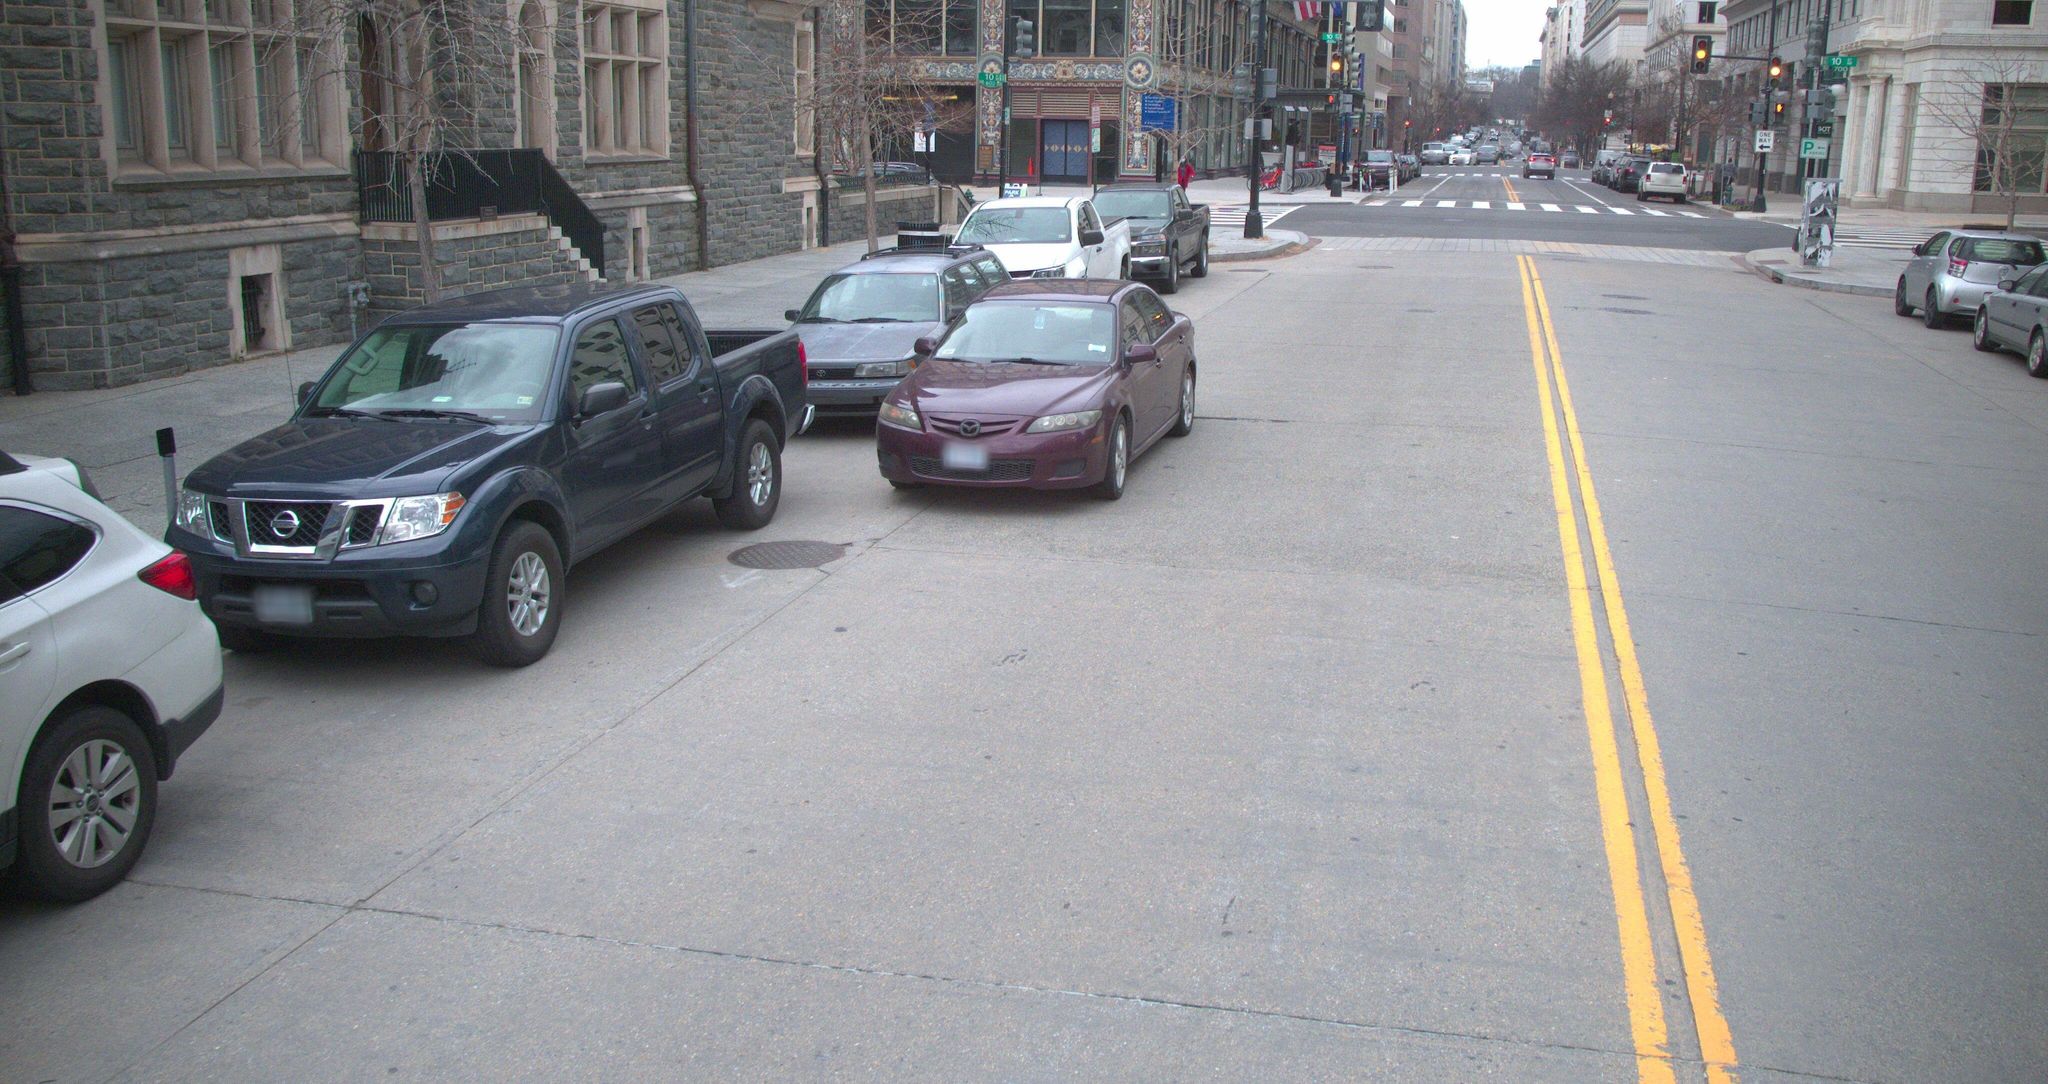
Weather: clear
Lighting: day
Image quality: good
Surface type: walking surface
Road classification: tertiary
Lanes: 2
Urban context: urban centre
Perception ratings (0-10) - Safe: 5.28, Lively: 7.69, Beautiful: 4.03, Boring: 5.43, Depressing: 1.63, Wealthy: 4.31